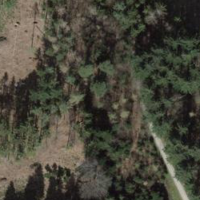
EUNIS habitat code: 44
Species observed at this site:
Stachys sylvatica